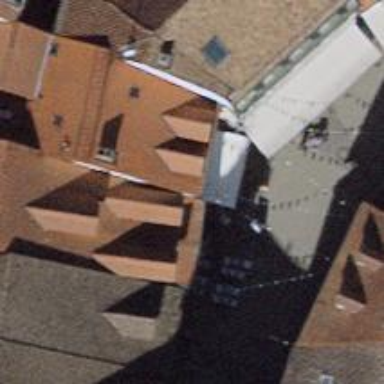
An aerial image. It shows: Ice cream stand or shop.